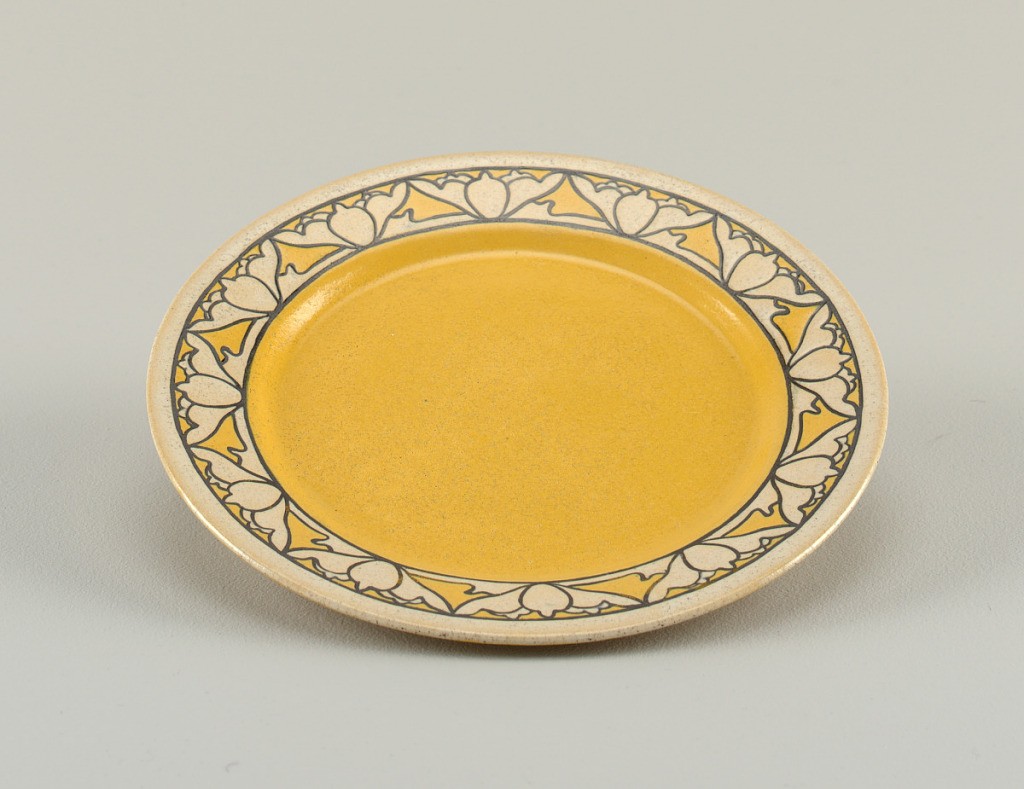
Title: Plate
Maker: Fanny Levine
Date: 1917
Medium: Glazed earthenware
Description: Dish with bright yellow well; border of flattened natural-colored blossoms outlined in thick black on yellow ground.